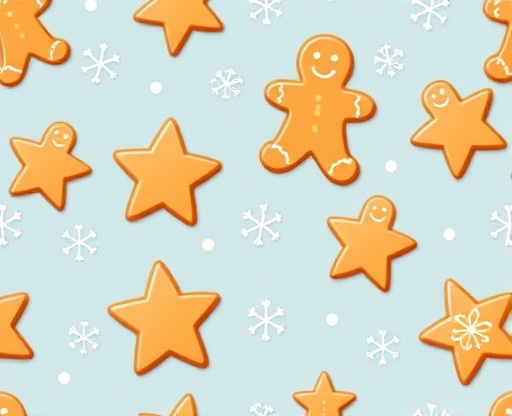
Category: Holiday